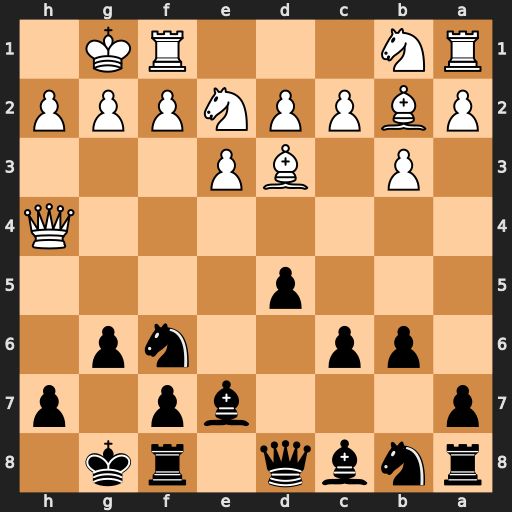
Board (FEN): rnbq1rk1/p3bp1p/1pp2np1/3p4/7Q/1P1BP3/PBPPNPPP/RN3RK1
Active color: b
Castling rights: -
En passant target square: -
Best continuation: Nh5 Qa4 b5 Bxb5 cxb5